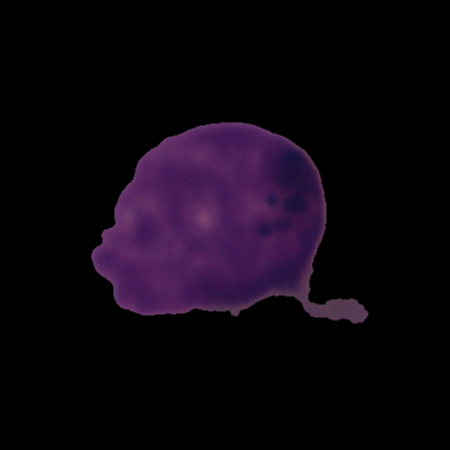
Label: cancer